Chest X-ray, AP view. Patient: 73 years old, sex F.
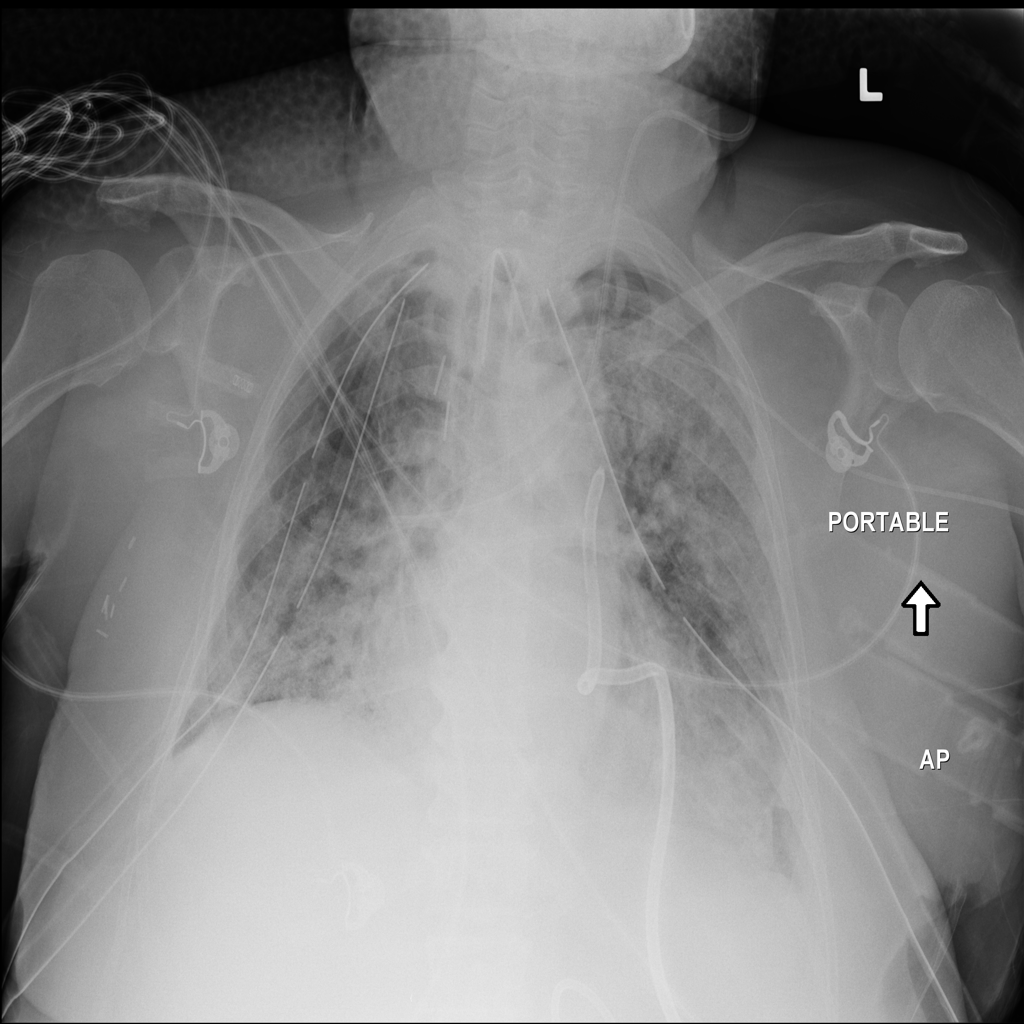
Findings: Pneumothorax